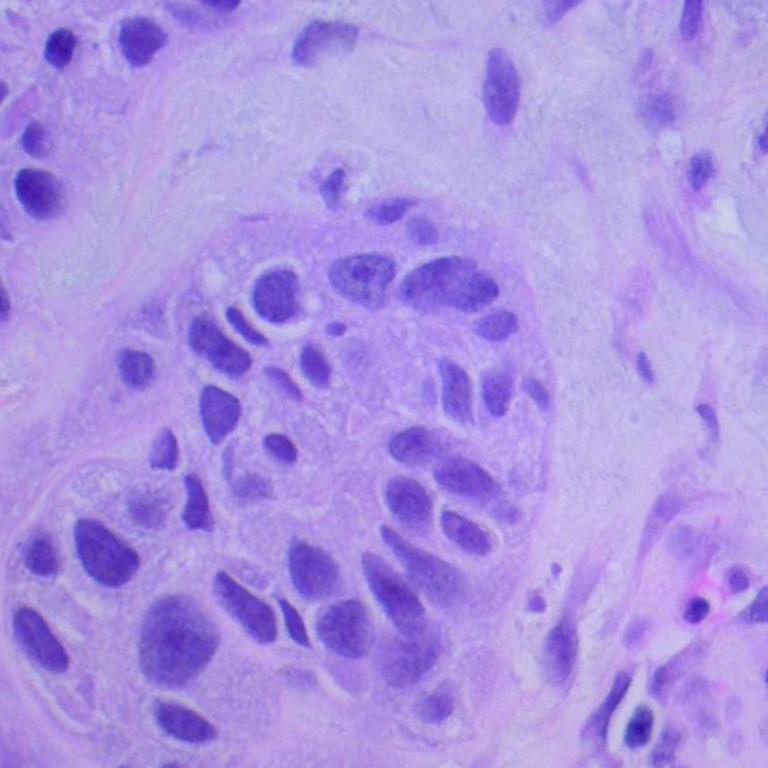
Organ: lung
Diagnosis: squamous carcinomas